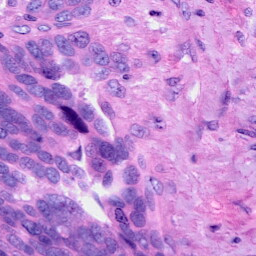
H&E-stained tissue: Ovarian